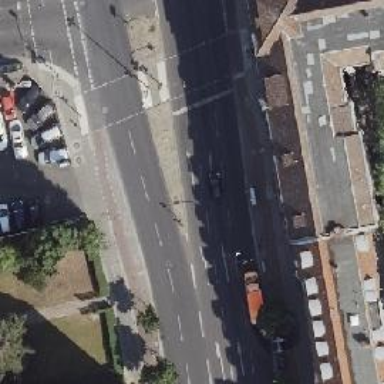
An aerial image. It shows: Secondary road with asphalt surface and lane markings. It has cycle track on the right side. The road is dual carriageway.